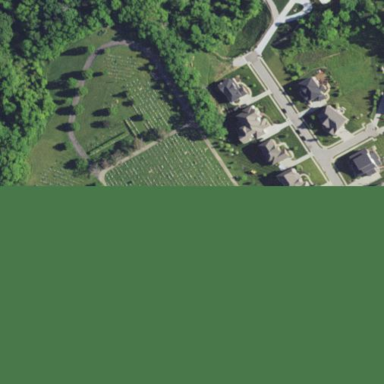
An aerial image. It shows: Cemetery.